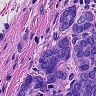
Metastatic tissue present: yes